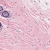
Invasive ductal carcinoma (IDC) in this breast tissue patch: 0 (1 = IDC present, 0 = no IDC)